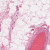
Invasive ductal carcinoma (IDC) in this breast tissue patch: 0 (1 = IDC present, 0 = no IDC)